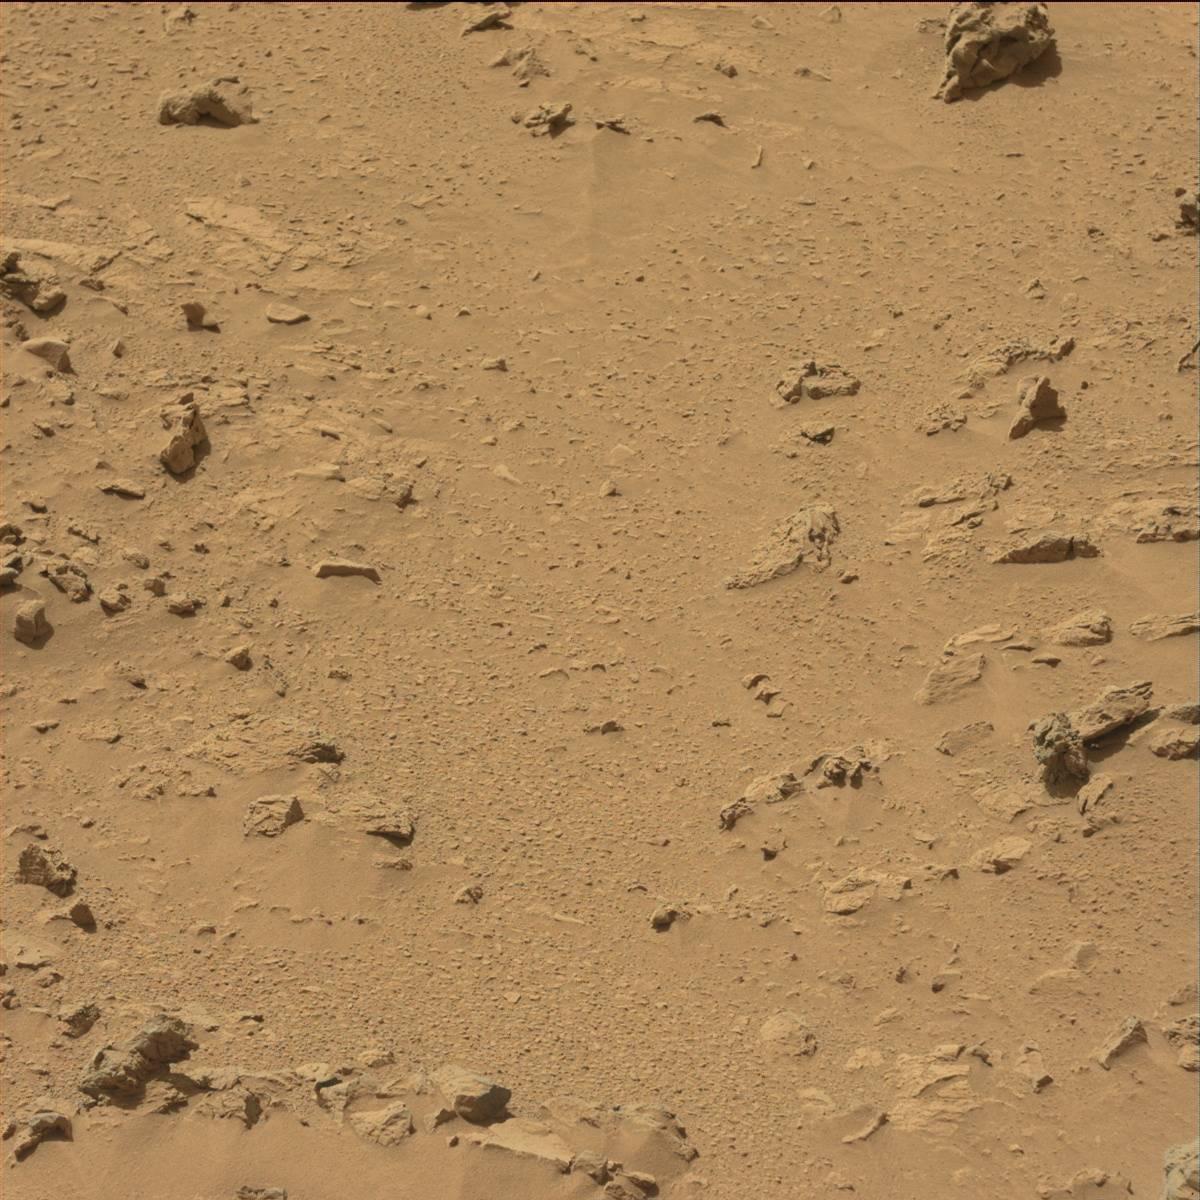
Terrain classes present: Bedrock, Rock, Sand / Soil